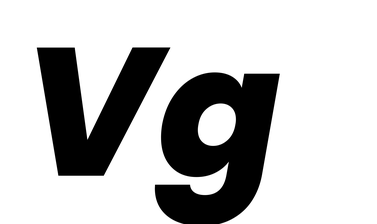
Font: Poppins-ExtraBoldItalic